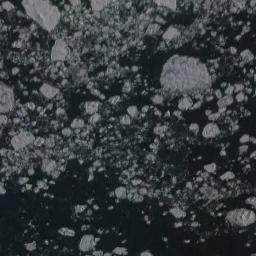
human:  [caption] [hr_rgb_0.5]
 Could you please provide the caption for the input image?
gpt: There are different shapes of sea ice .

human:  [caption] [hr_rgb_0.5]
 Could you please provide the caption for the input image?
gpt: A lot of small pieces of sea ice gathers together .

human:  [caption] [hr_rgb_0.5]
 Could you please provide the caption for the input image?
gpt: There are many ice on the deep green sea .

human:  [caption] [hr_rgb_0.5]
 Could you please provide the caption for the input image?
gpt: Countless ice cubes of various sizes are connected into a loose, Large piece floating on the blue sea .

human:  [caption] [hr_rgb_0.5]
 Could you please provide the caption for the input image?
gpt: There are many pieces of sea ice .